Question:
I'm integrated with VCS Perforce, and I confirmed that this is a file in my active changelist.
I'm on IJ 12.1.4
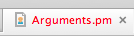
Answer: I found it! It's marked like that because I had done a p4 sync and the file had been changed since I had in my changelist, and so it needed a resolve..
IntelliJ should say what the problem is when hovering upon the file name.